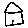
Label: house